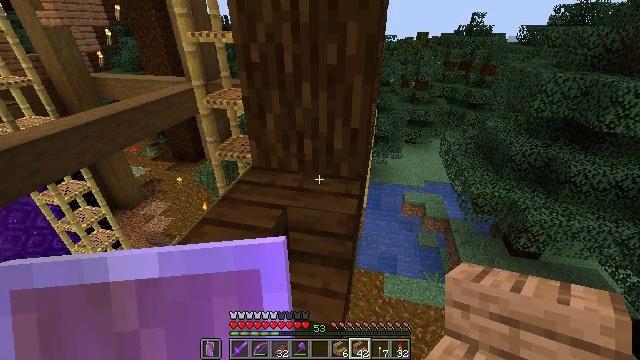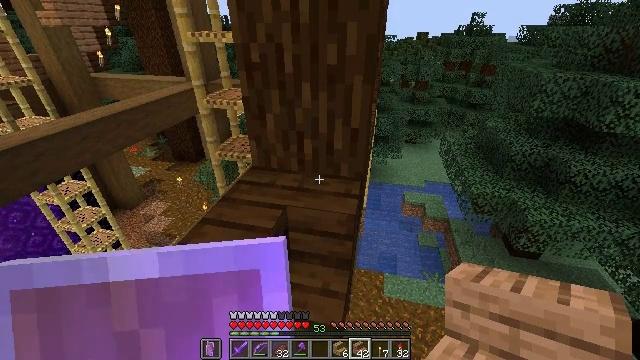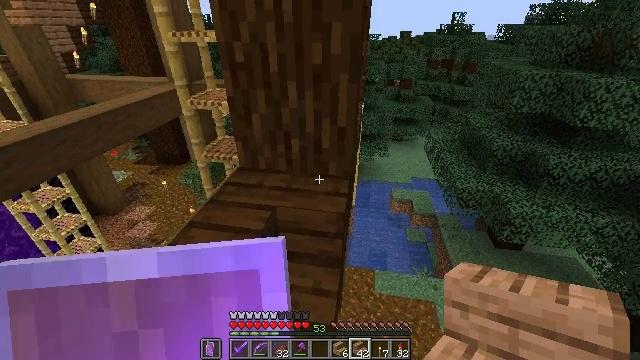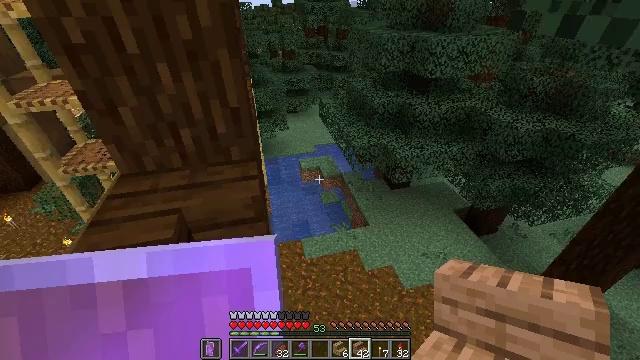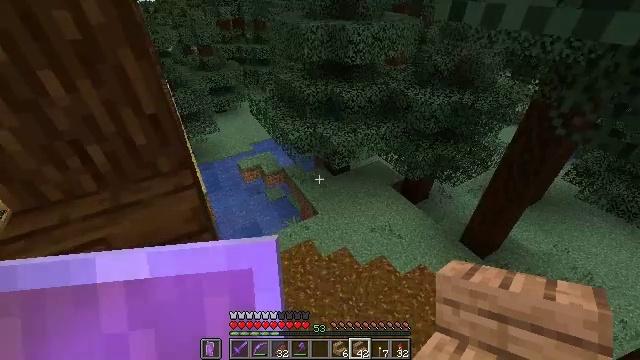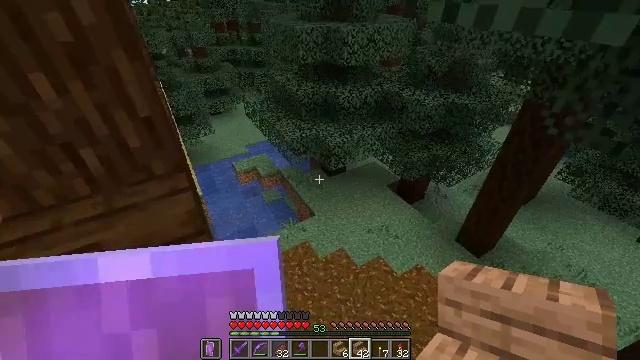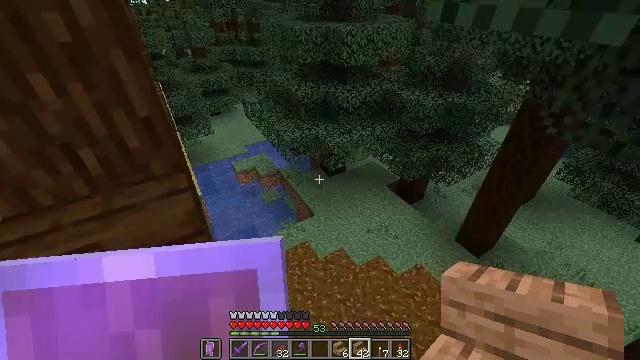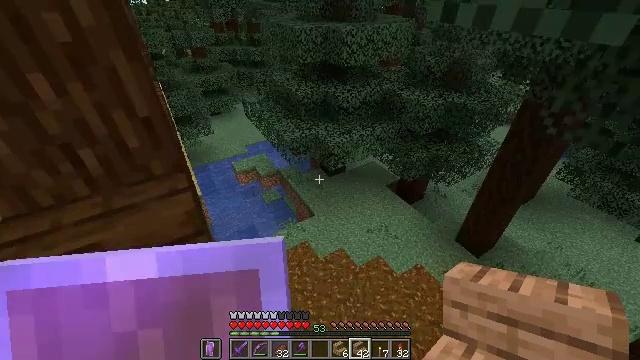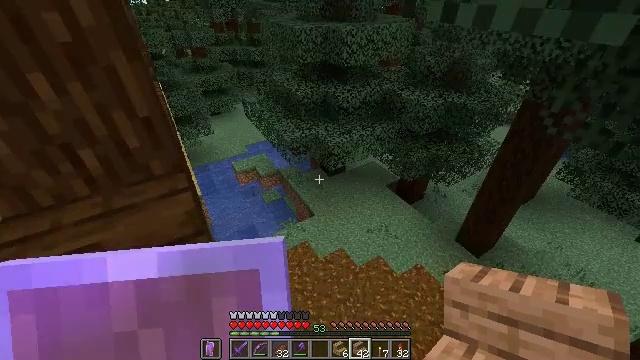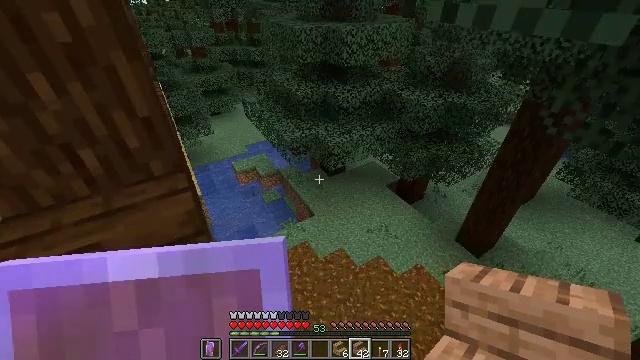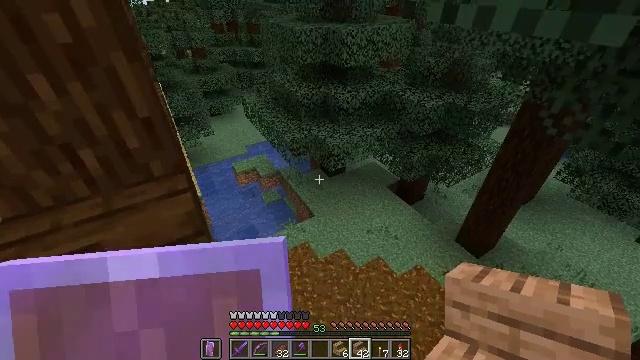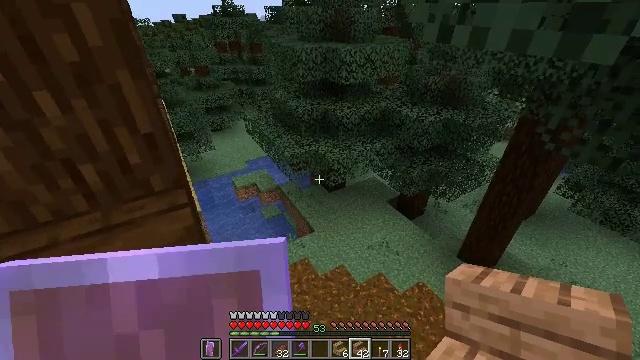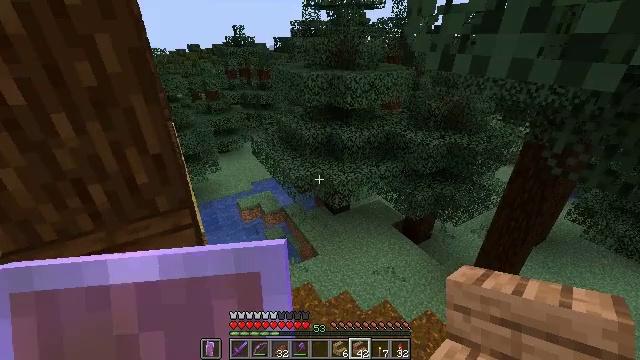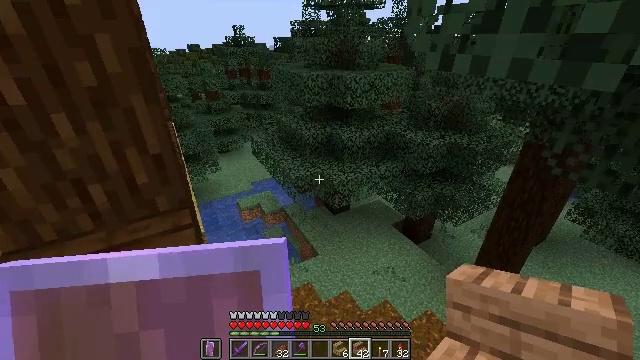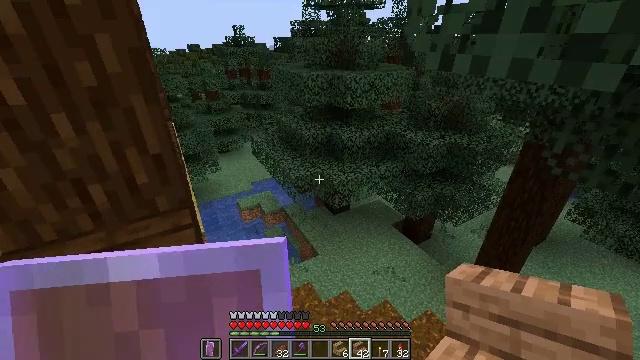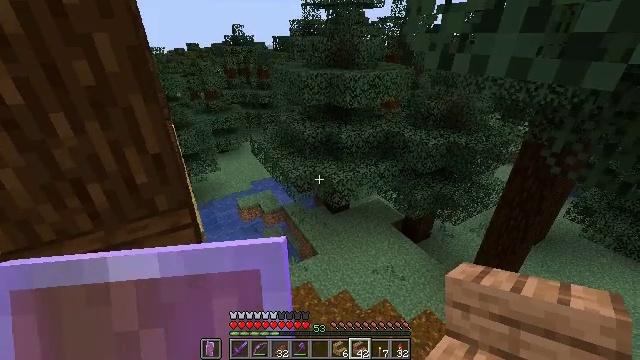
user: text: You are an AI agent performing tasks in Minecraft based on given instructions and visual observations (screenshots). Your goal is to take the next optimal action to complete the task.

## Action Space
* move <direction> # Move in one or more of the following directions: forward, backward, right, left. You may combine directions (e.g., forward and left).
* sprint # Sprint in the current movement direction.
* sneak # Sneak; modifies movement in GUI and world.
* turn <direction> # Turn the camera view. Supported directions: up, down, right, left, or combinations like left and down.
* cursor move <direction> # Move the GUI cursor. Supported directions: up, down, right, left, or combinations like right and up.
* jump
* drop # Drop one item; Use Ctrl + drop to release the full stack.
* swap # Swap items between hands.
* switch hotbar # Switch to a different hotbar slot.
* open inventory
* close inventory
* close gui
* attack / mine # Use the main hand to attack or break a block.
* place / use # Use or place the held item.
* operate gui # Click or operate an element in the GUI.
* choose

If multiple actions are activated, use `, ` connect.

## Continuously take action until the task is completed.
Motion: motion action
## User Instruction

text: Transform jungle logs into jungle planks in the crafting grid.
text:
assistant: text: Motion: no_op
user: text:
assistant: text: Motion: turn right
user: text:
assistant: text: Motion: turn right and down
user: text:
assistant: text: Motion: turn right and down
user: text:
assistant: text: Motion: turn right
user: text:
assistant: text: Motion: no_op
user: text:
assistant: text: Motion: no_op
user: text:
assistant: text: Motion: no_op
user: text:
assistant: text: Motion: no_op
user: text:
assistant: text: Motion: no_op
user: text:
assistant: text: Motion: turn up
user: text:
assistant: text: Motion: turn left and up
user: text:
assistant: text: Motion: no_op
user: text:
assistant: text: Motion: no_op
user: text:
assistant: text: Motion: no_op
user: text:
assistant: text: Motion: turn right and down
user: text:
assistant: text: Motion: no_op
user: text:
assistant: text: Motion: turn right and down
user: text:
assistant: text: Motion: turn right and down
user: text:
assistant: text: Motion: no_op
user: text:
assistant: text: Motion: no_op
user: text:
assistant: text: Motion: no_op
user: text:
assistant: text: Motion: no_op
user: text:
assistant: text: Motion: no_op
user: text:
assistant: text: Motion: no_op
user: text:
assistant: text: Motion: no_op
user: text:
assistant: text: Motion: no_op
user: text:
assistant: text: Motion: no_op
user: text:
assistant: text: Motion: no_op
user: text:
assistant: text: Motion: no_op